Aerial crown-view tile of a tropical tree (Barro Colorado Island, Panama), acquired 20250414:
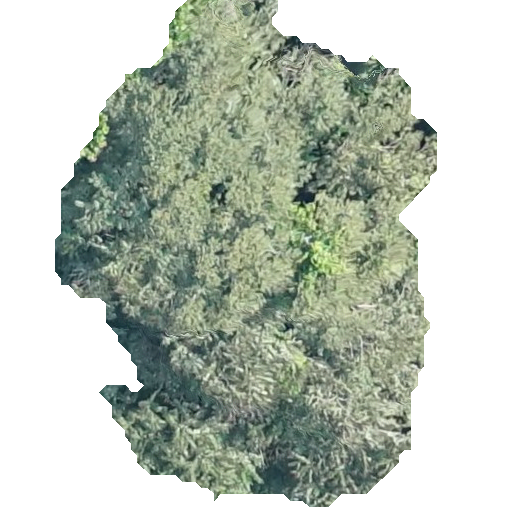
Species: Luehea seemannii
GBIF accepted scientific name: Luehea seemannii
Crown area: 209.477 m²